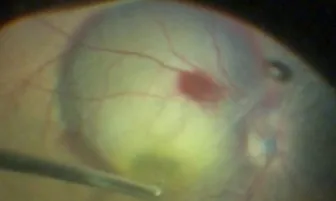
Fluid-air exchange at the end of the surgery.
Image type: ophthalmic_imaging (fundus_photograph)